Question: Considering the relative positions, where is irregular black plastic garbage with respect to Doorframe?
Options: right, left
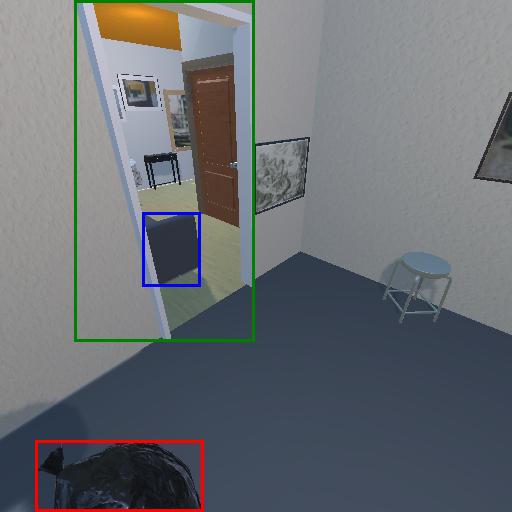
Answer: right